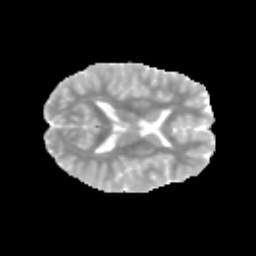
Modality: MD
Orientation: axial
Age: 11
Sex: male
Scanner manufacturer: siemens
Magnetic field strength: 3 T
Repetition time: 3.8 s
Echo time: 0.07 s